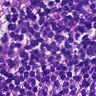
Metastatic tissue present: no